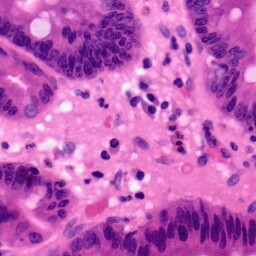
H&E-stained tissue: Pancreatic